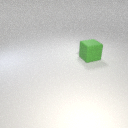
large green rubber cube